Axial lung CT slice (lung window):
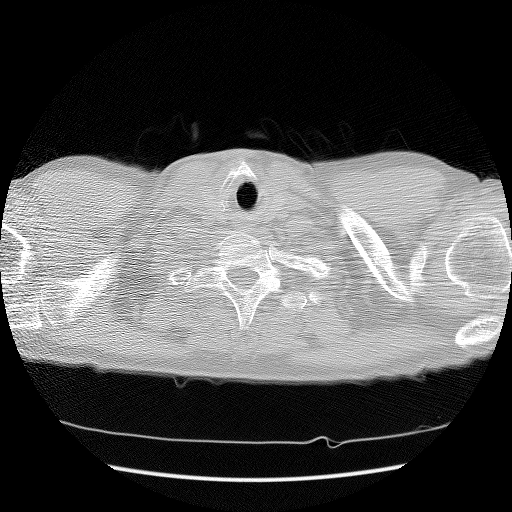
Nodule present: no